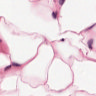
Metastatic tissue present: no